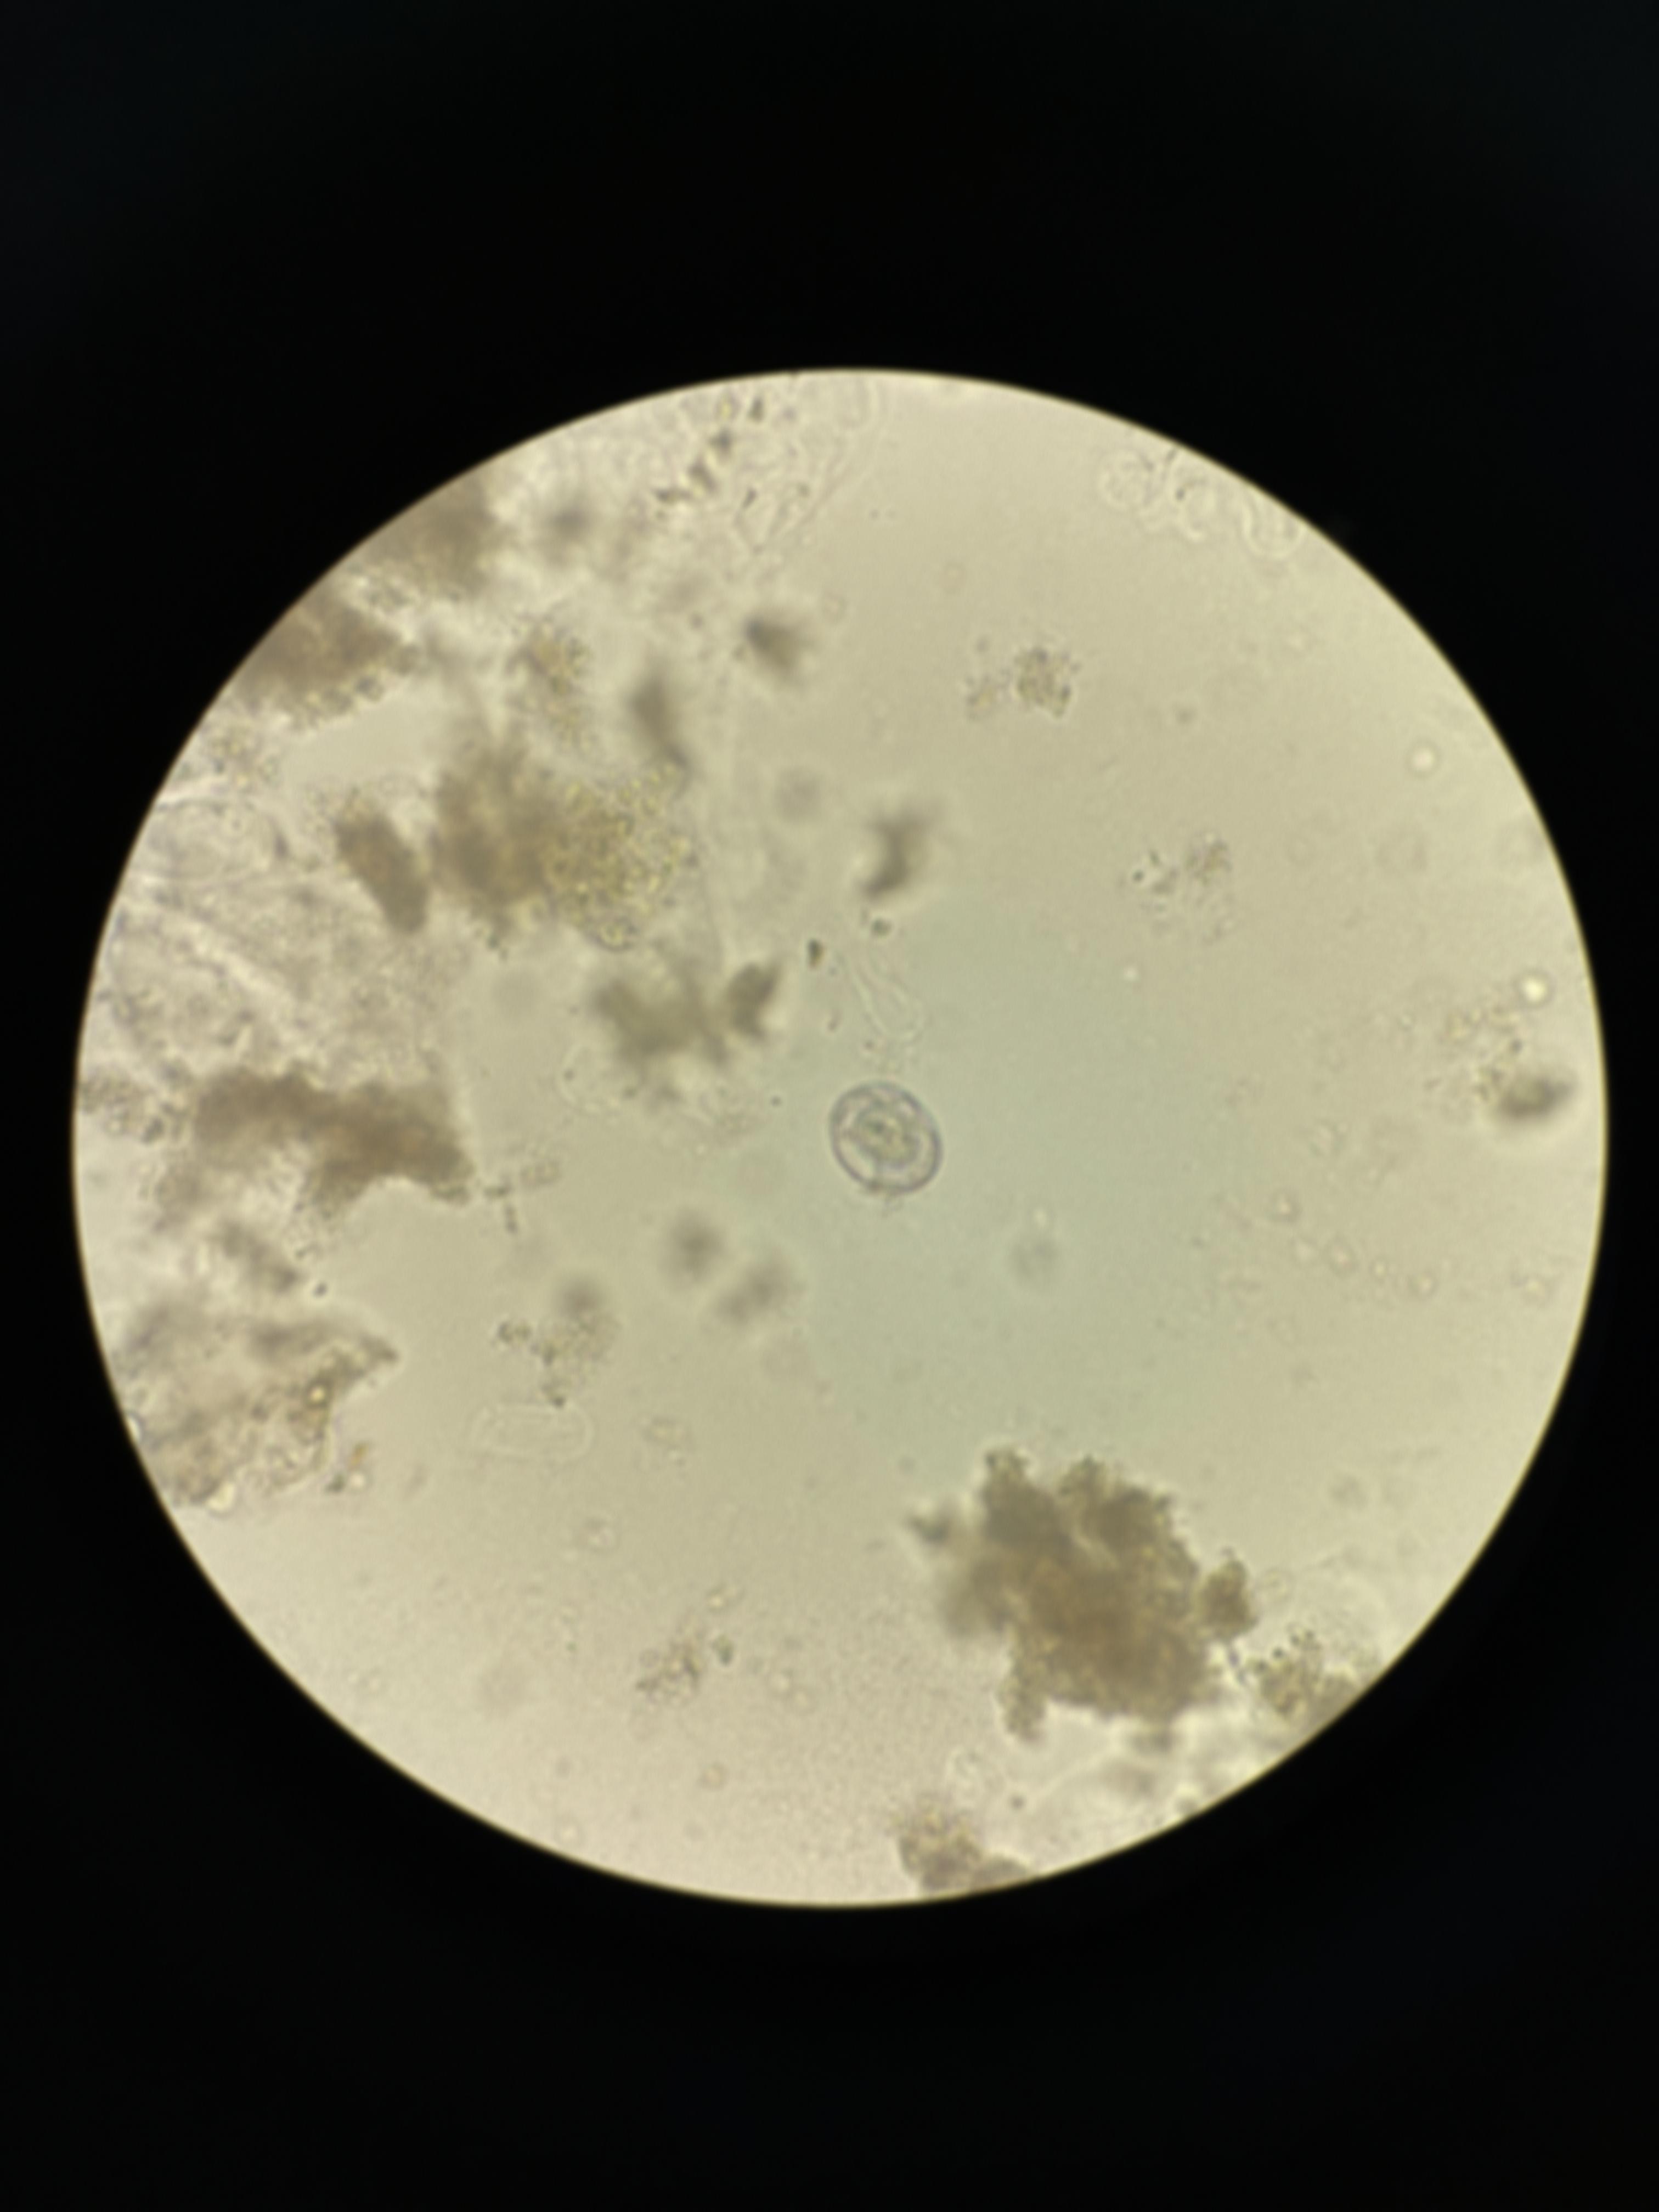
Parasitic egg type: Hymenolepis nana